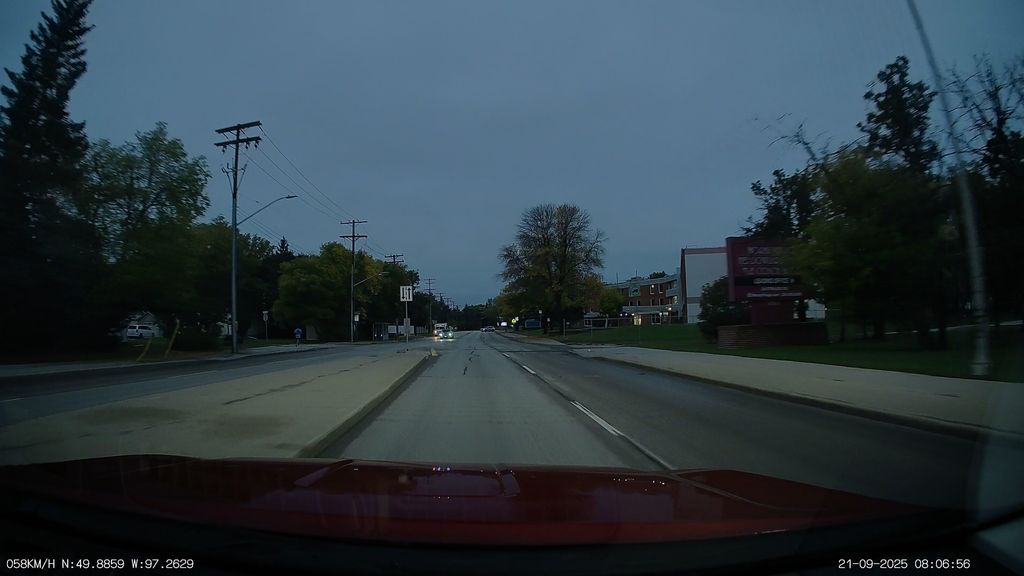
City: winnipeg